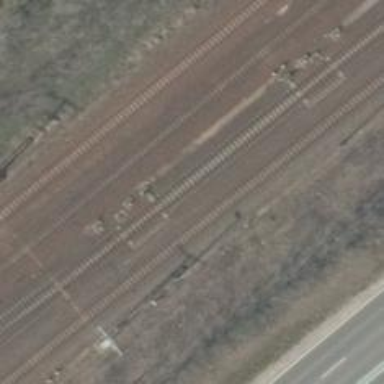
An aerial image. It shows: Railway switch.